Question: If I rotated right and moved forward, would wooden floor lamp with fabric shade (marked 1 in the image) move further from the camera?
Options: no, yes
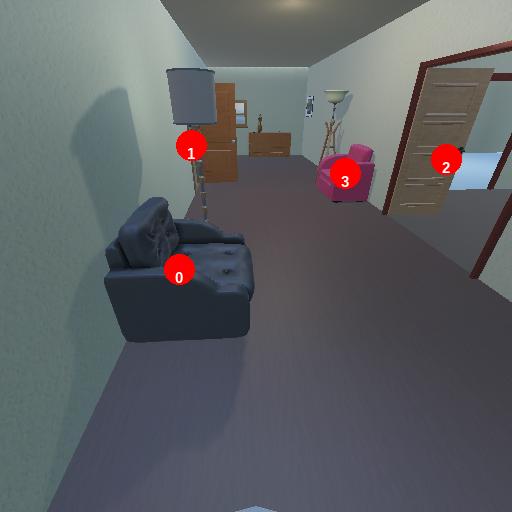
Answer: no